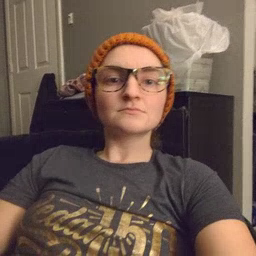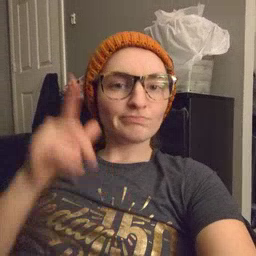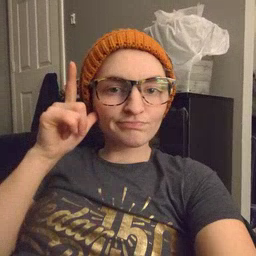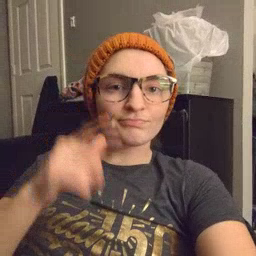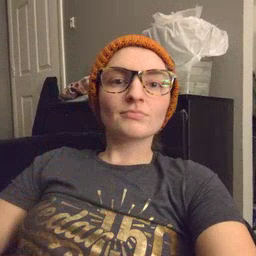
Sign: hear